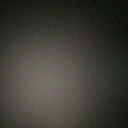
Screen state: off